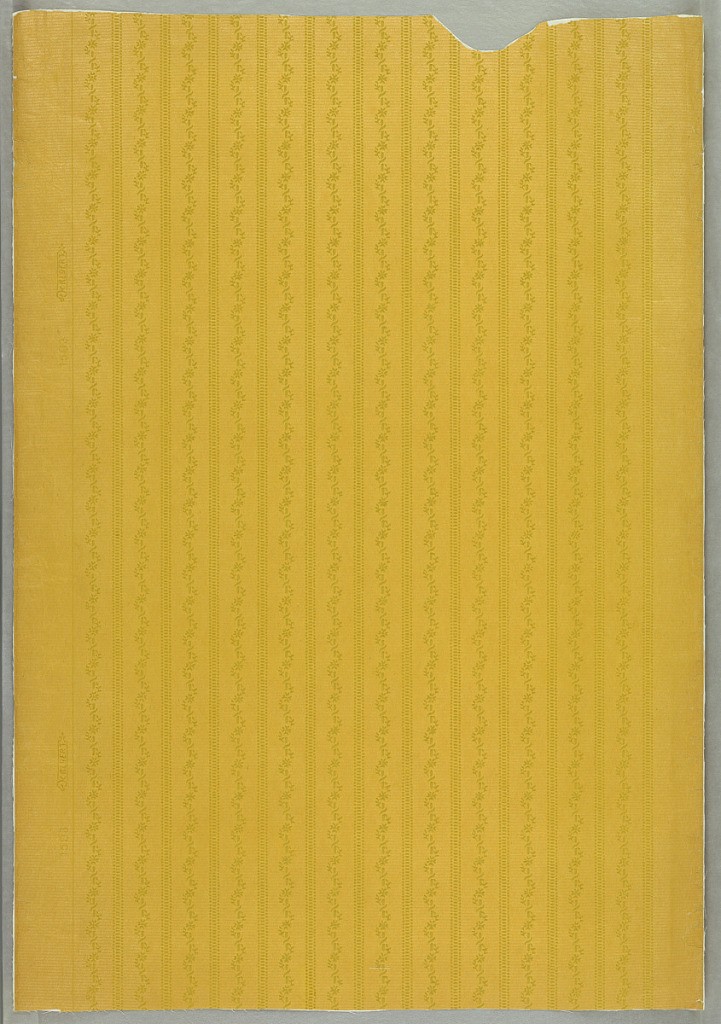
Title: Sidewall
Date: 1895
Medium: Machine-printed, embossed
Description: Vertical bands with small twisting floral motifs. Greenish yellow on yellowReminiscent of Louis XVI ribbed silk. Mica